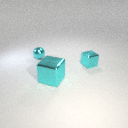
small cyan metal sphere to the left of small cyan metal cube